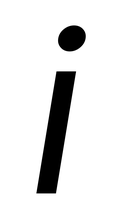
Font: Inter-Italic_Italic